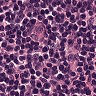
Metastatic tissue present: yes